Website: home-depot
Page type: review-order
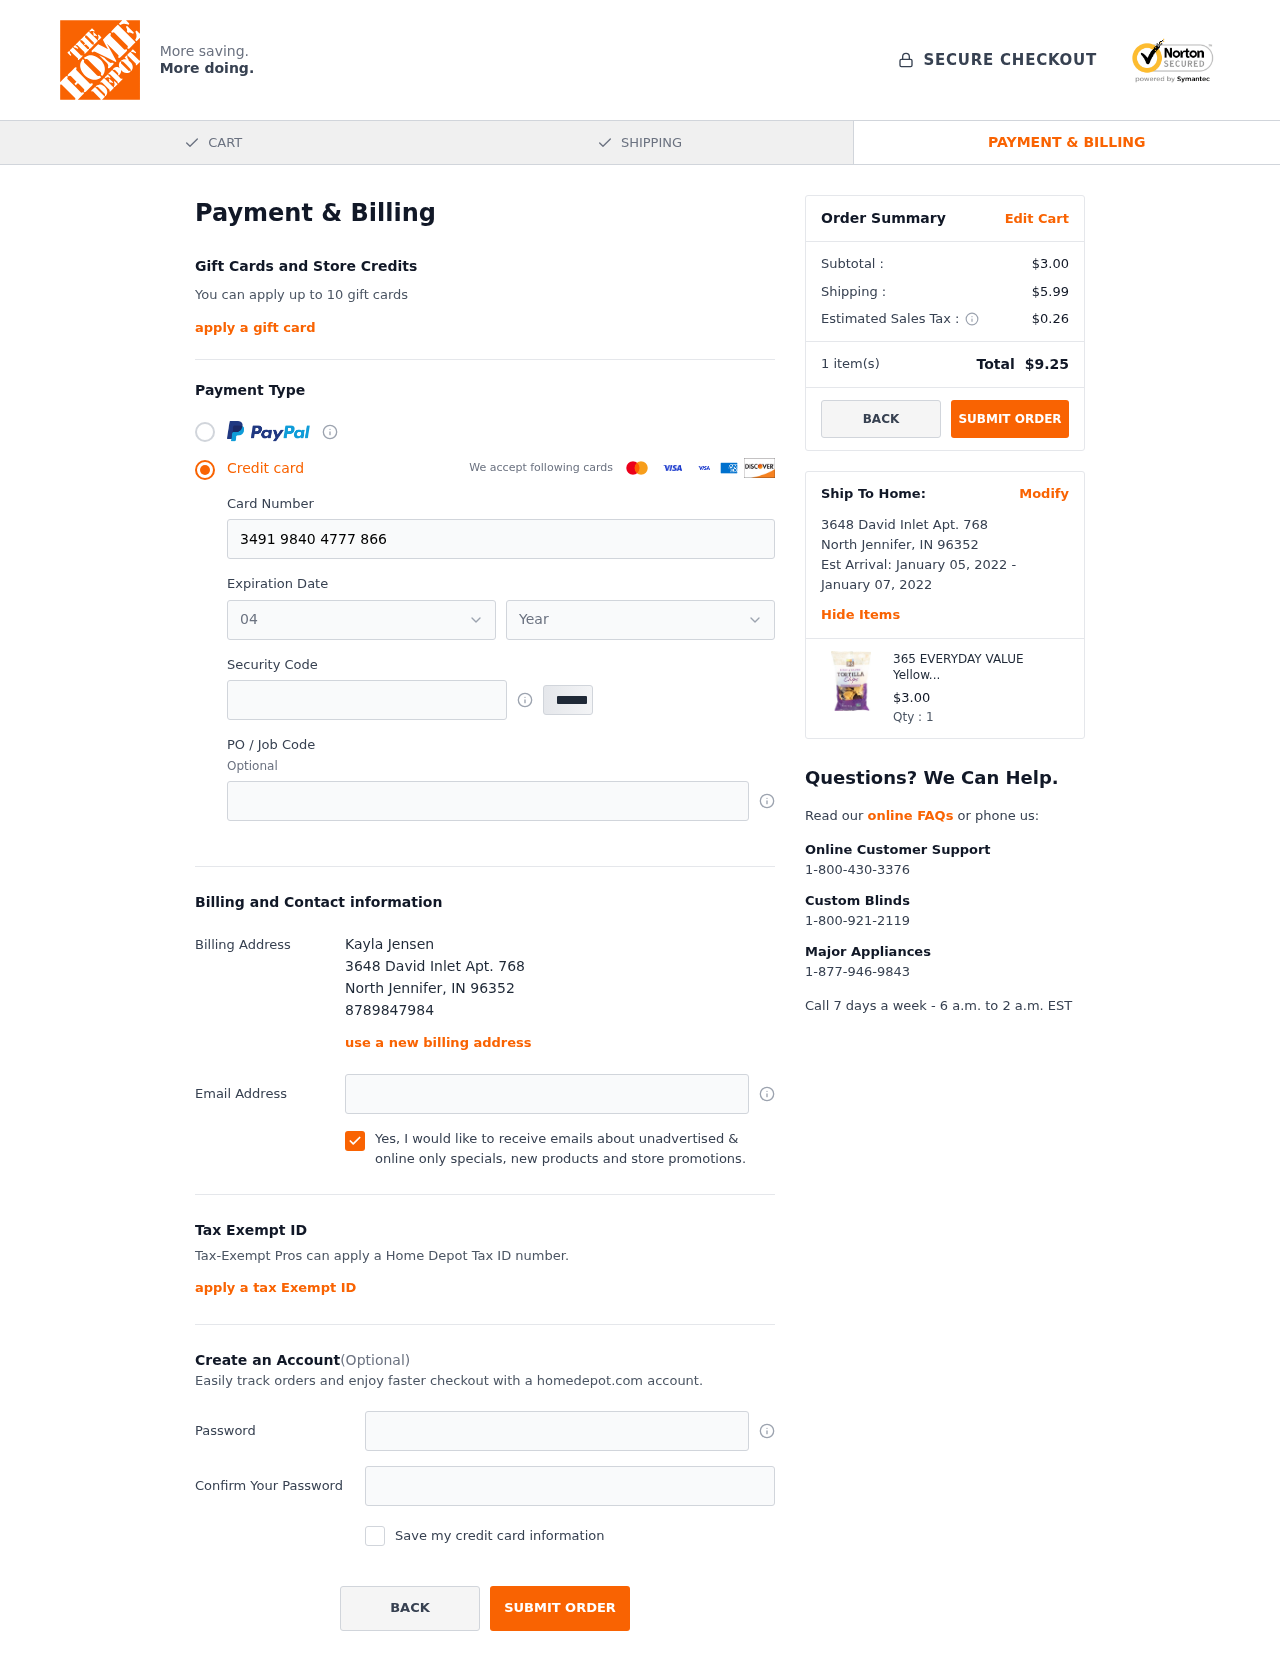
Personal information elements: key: PII_CARD_EXPIRY_MONTH
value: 04
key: PII_CARD_EXPIRY_YEAR
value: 28
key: PII_CITY
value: North Jennifer
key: PII_FULLNAME
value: Kayla Jensen
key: PII_PHONE
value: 8789847984
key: PII_POSTCODE
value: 96352
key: PII_STATE_ABBR
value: IN
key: PII_STREET
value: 3648 David Inlet Apt. 768
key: PII_CARD_NUMBER
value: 3491 9840 4777 866
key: PII_CARD_CVV
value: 3075
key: PII_JOB_CODE
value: WO-474134
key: PII_EMAIL
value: kayla.jensen@gmail.com
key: PII_STREET2
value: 3648 David Inlet Apt. 768
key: PII_POSTCODE2
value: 96352
Product elements: key: PRODUCT1_NAME
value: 365 EVERYDAY VALUE Yellow And Blue Corn Tortilla Chips, 16 OZ
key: PRODUCT1_PRICE
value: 3
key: PRODUCT1_QUANTITY
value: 1
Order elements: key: ORDER_SUBTOTAL
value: $3.00
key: ORDER_SHIPPING_COST
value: $5.99
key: ORDER_TAX
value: $0.26
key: ORDER_NUM_ITEMS
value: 1
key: ORDER_TOTAL
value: $9.25
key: ORDER_SHIPPING_DATE
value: January 05, 2022
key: ORDER_DELIVERY_DATE
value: January 07, 2022